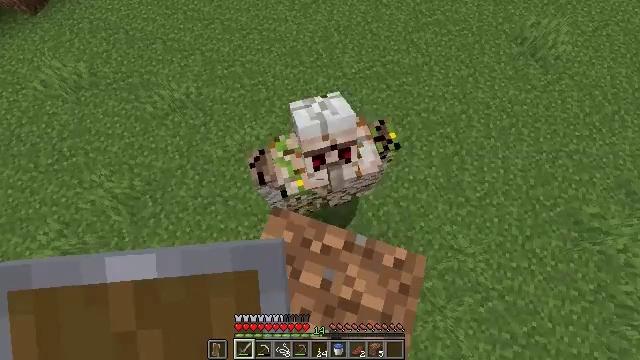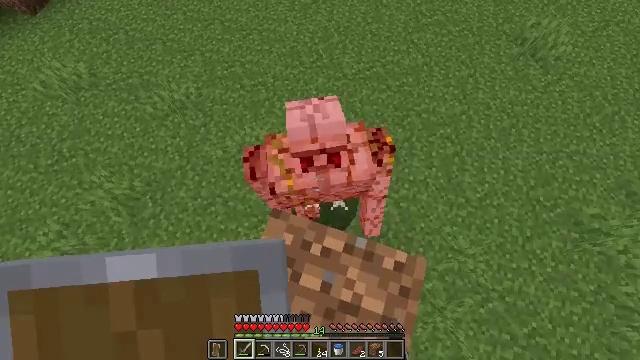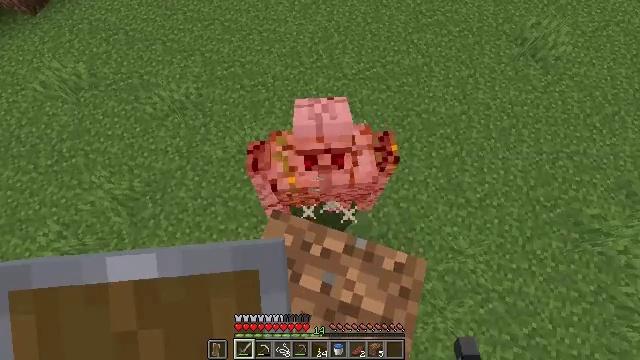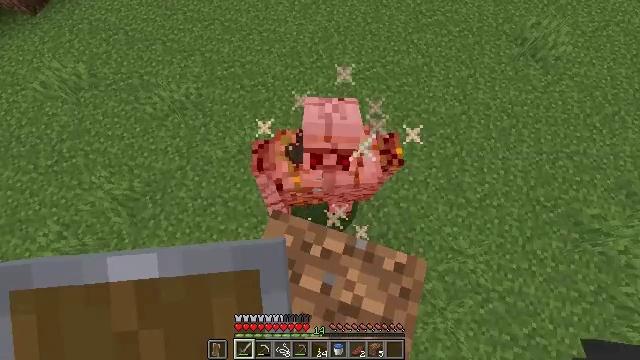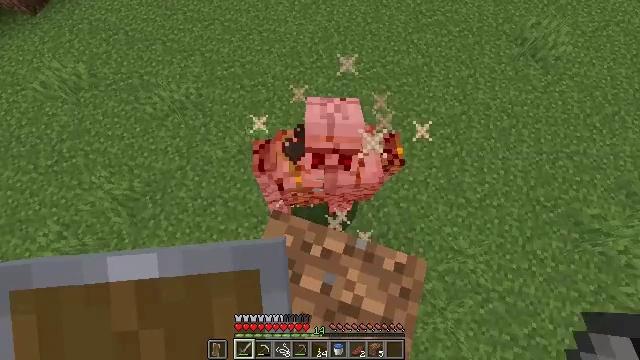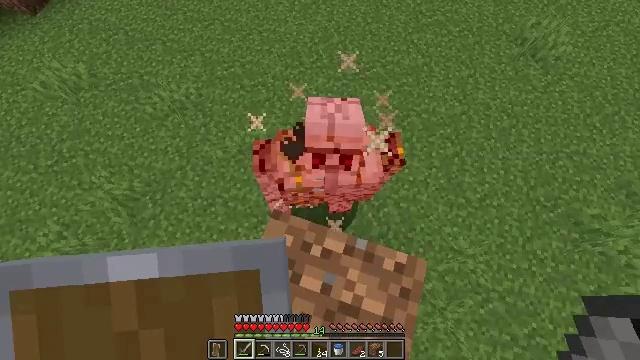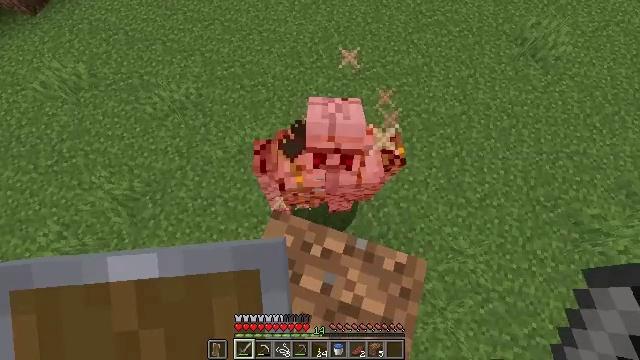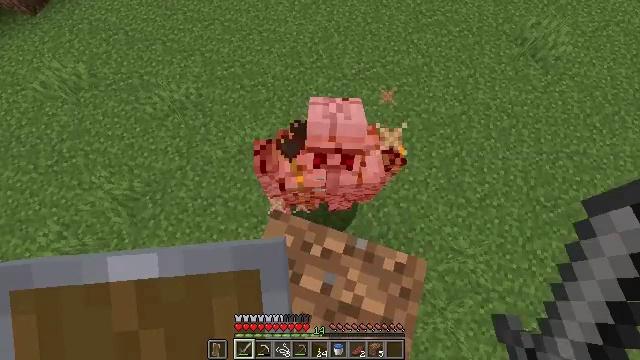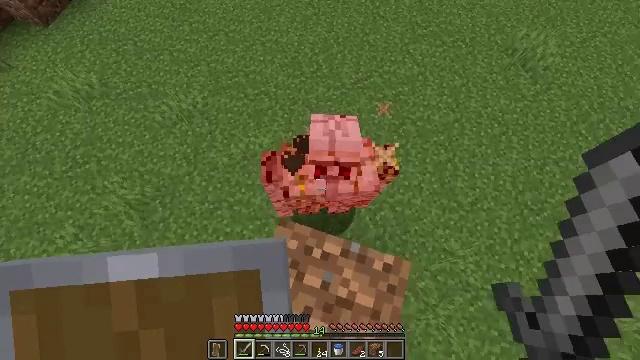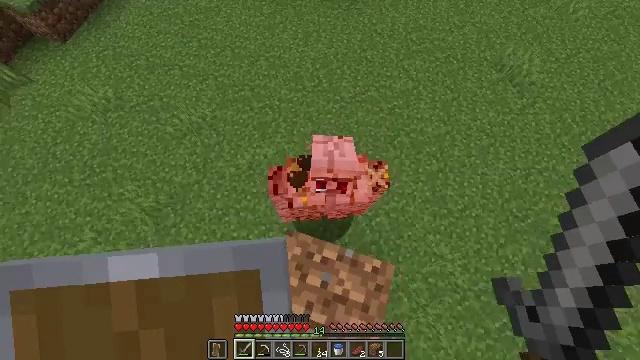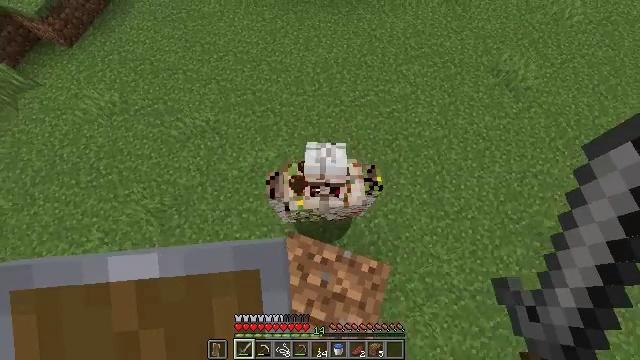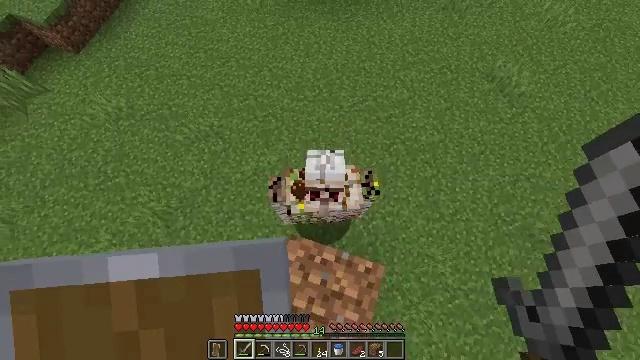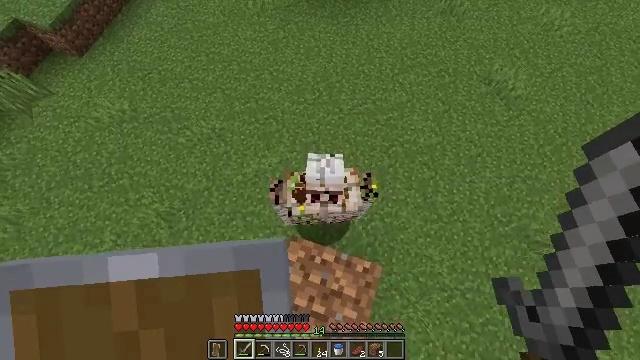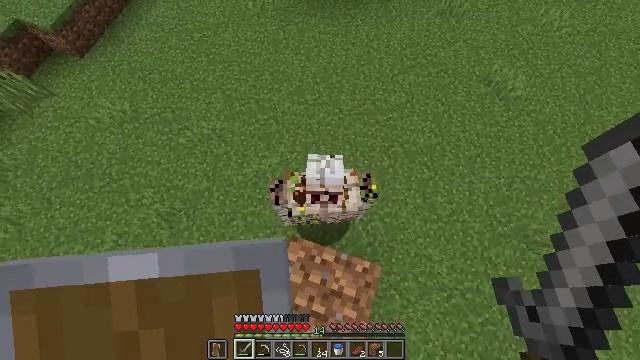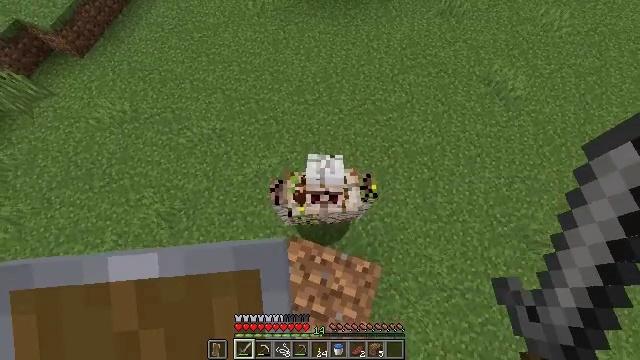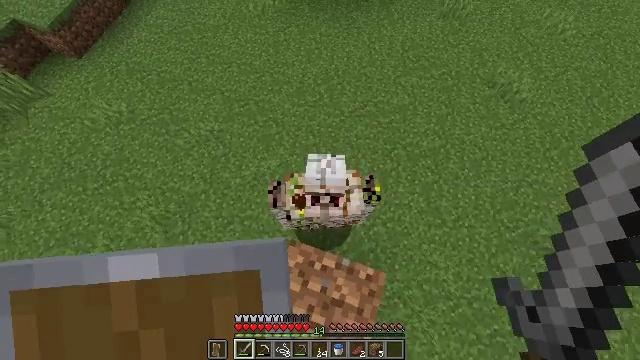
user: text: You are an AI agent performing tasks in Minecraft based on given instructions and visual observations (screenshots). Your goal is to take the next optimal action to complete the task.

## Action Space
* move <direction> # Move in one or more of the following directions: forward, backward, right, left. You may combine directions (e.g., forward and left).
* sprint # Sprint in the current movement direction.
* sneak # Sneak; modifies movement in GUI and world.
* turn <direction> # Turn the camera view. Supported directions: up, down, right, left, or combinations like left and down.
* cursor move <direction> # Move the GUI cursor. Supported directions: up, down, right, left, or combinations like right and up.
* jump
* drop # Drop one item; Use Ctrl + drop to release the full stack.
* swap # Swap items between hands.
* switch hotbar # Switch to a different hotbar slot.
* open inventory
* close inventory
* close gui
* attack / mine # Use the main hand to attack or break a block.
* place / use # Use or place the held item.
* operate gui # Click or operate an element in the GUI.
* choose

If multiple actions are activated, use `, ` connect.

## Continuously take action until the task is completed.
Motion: motion action
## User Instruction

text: Destroy the guardian.
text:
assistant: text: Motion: no_op
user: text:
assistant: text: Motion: no_op
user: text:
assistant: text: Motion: no_op
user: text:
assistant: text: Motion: no_op
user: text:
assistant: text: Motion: no_op
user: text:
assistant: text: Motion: no_op
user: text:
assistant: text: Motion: no_op
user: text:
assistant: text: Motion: jump
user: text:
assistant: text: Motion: jump
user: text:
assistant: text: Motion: jump
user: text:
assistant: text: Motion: no_op
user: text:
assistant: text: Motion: no_op
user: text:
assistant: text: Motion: no_op
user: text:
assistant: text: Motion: no_op
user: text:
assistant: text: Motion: turn up
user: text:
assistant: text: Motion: attack / mine
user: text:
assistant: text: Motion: attack / mine
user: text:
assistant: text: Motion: attack / mine
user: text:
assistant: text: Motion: no_op
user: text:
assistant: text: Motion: no_op
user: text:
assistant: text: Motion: no_op
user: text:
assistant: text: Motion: no_op
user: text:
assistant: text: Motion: no_op
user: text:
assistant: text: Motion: no_op
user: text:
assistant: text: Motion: no_op
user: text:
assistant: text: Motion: no_op
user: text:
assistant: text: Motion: no_op
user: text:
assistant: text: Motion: no_op
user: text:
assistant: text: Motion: no_op
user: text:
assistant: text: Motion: turn up, jump